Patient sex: F
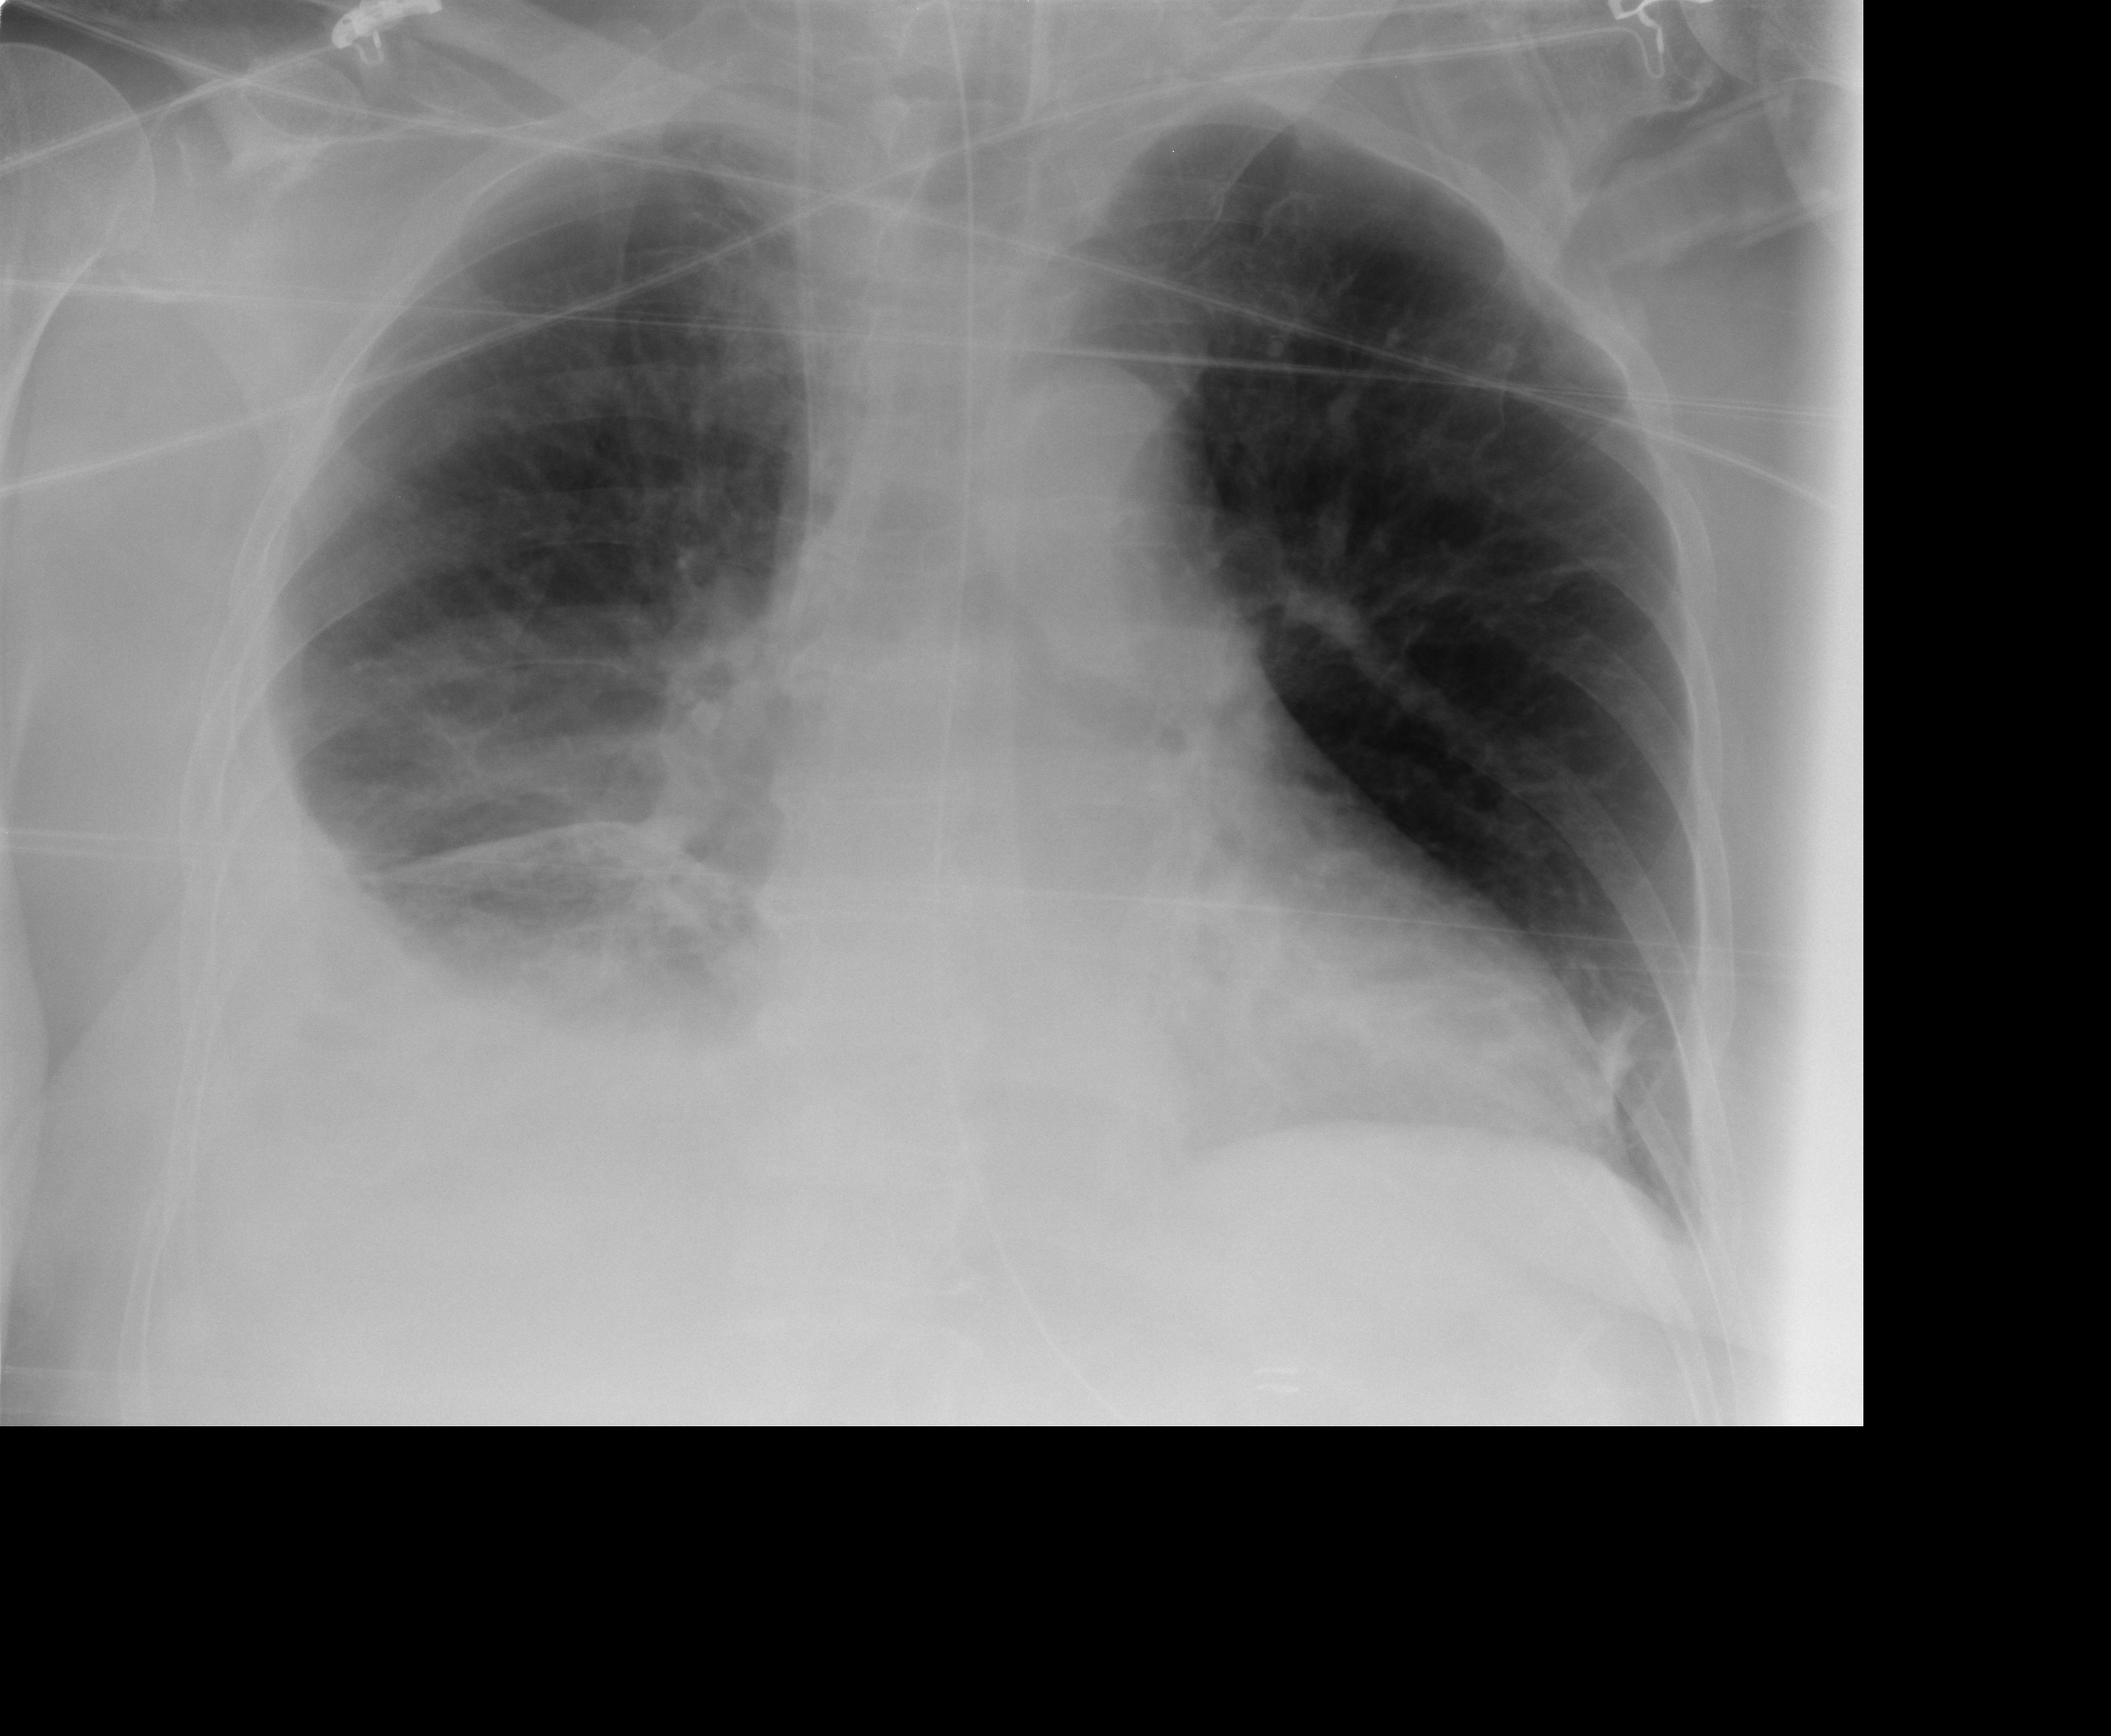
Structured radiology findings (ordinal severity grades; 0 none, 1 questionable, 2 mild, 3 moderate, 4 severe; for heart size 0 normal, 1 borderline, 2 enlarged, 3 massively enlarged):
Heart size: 2
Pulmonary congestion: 2
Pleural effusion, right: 2
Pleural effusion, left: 0
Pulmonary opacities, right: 2
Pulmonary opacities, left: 0
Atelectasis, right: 3
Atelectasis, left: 1